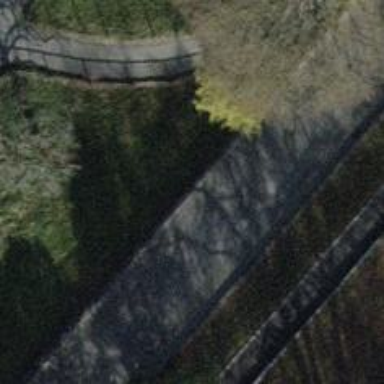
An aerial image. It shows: Retaining wall.